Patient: sex F, age 73
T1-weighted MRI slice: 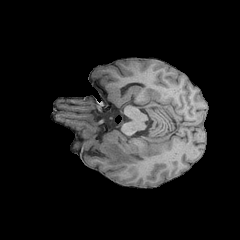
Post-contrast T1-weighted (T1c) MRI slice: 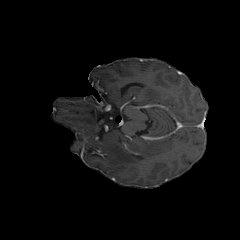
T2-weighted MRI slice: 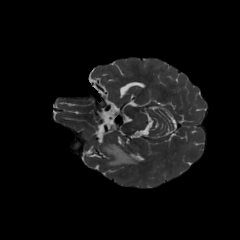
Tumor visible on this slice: yes
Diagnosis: Glioblastoma, IDH-wildtype
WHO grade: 4